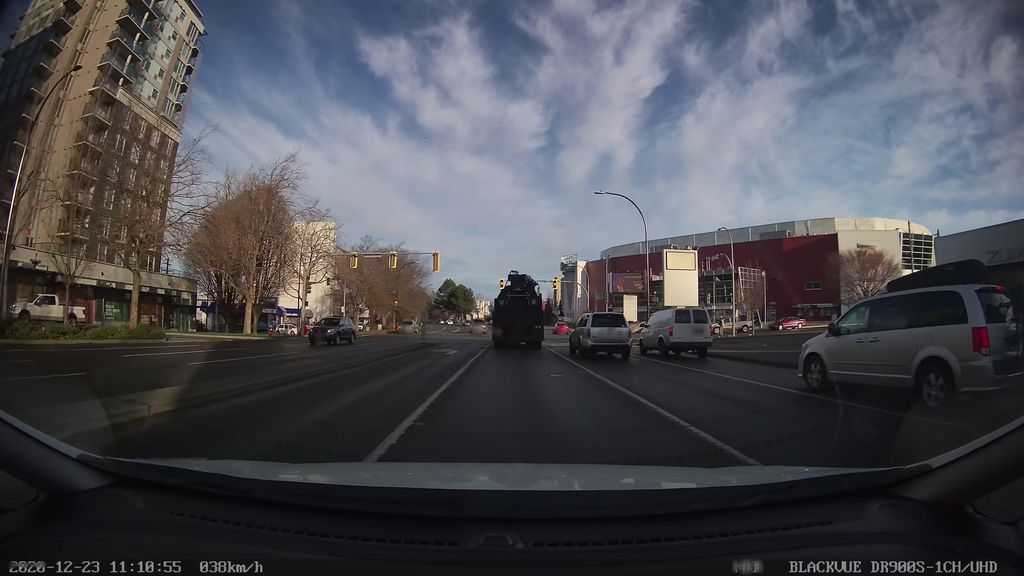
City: victoria